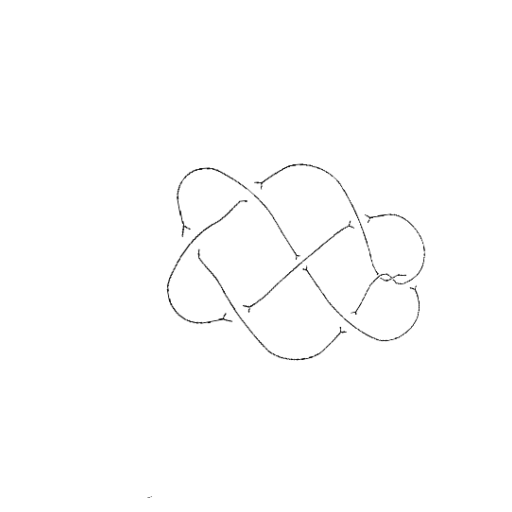
Crossing number: 9